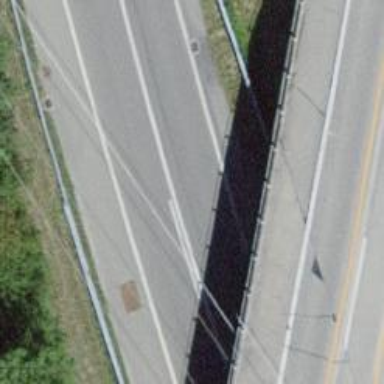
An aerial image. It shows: Trunk highway.